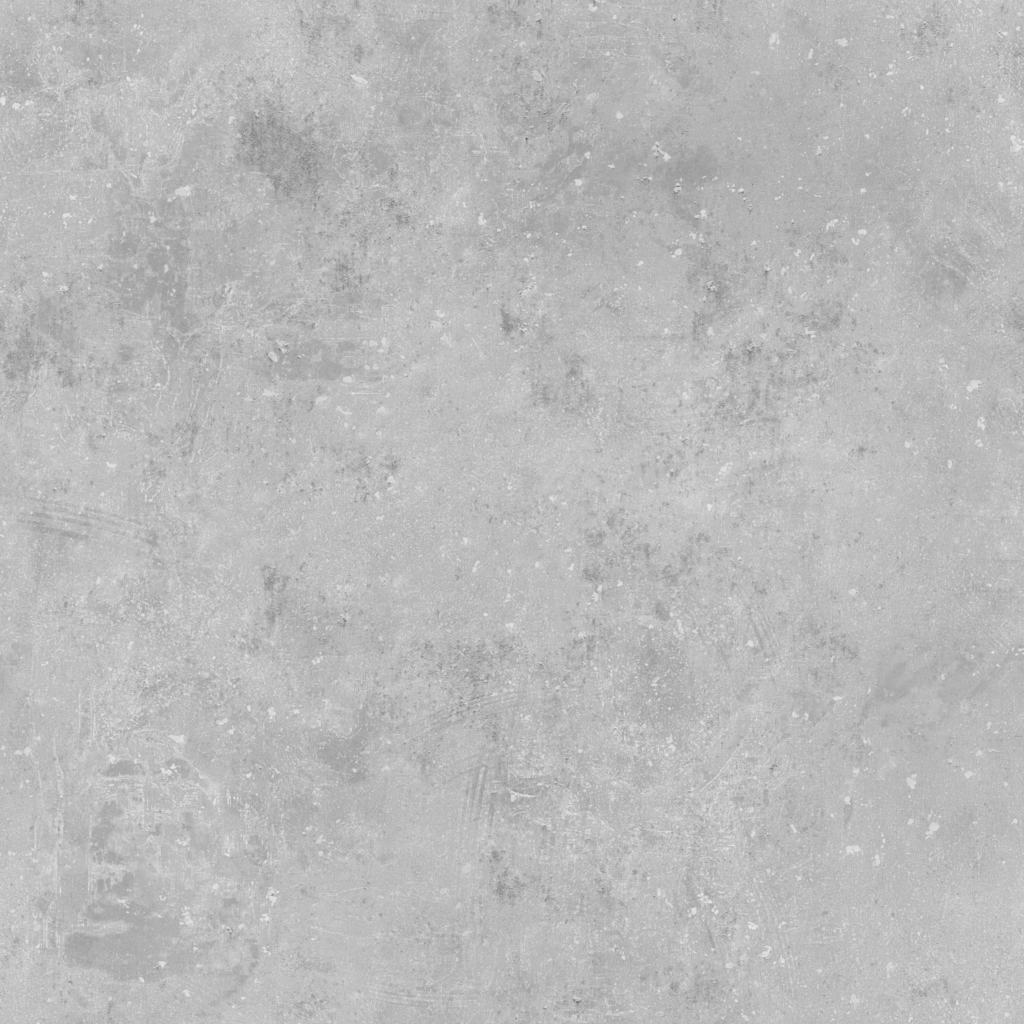
Texture map type: Roughness